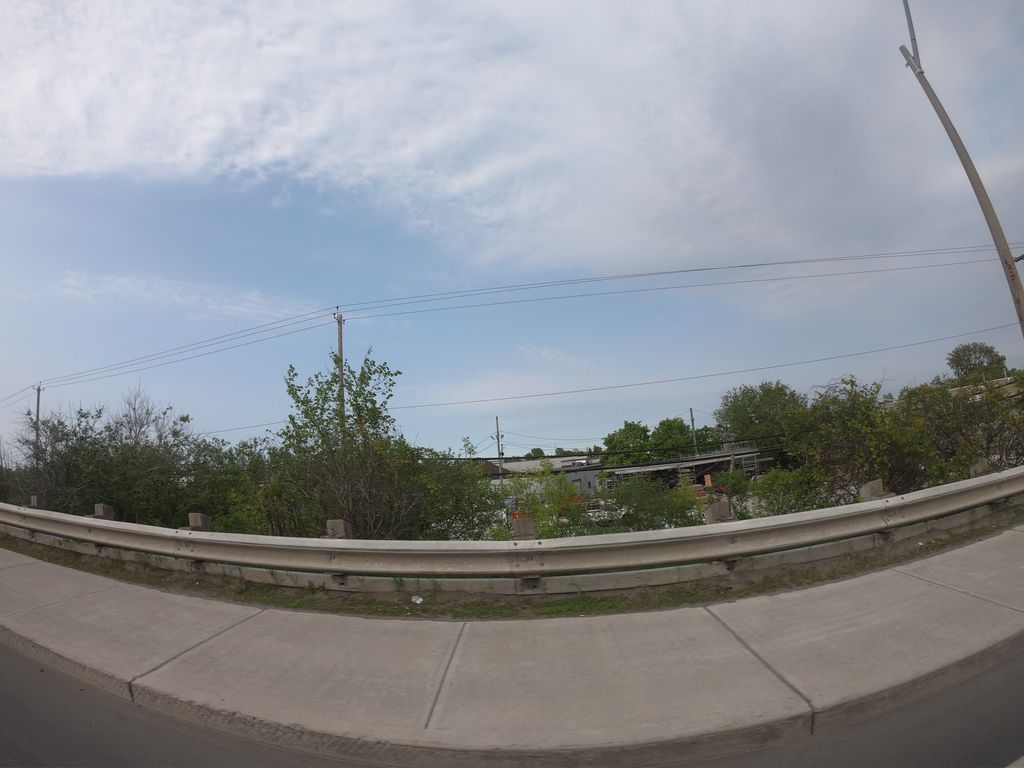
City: ottawa-gatineau